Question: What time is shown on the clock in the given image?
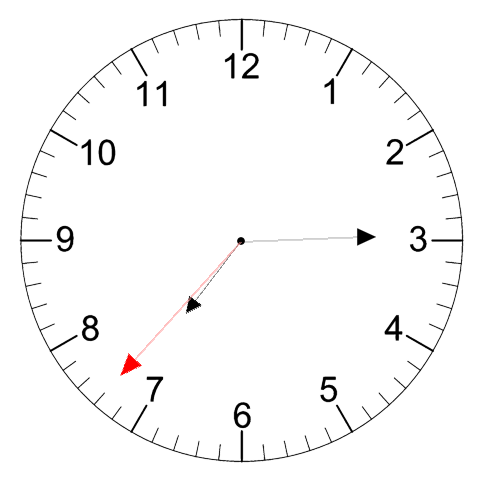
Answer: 07:14:37